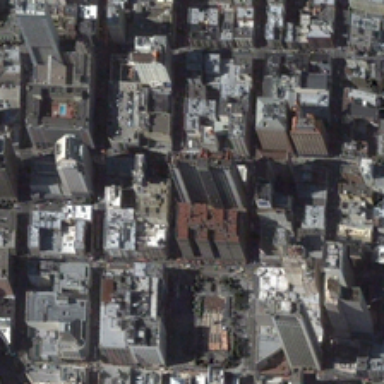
Many buildings are in a commercial area .